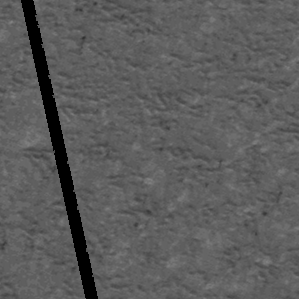
Label: frost